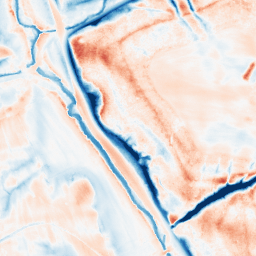
Category: trend_removal
Decomposition family: local_polynomial
Decomposition parameters: window_size: 31
degree: 3
Upsampling method: cubic_catmull_rom
Upsampling parameters: scale: 4
Upsampling scale: 4